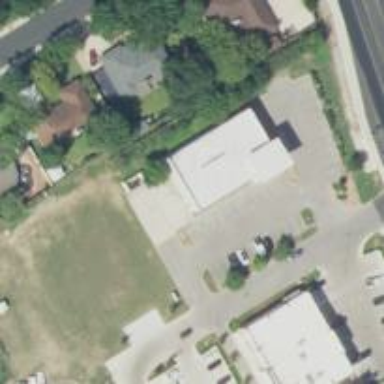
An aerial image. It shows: Healthcare clinic is depicted in the image.